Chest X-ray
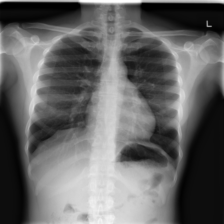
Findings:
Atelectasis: negative
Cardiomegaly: negative
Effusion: negative
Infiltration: negative
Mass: negative
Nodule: negative
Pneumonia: negative
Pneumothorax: negative
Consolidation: negative
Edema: negative
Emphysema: negative
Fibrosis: negative
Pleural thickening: negative
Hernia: negative